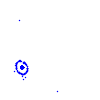
Particle: electron